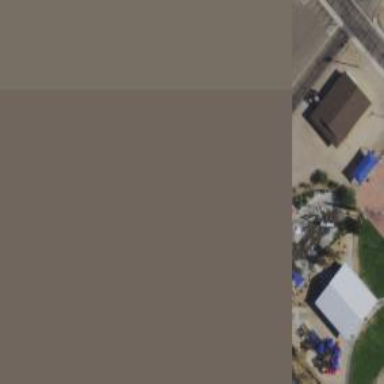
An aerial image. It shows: Building used as fitness center.